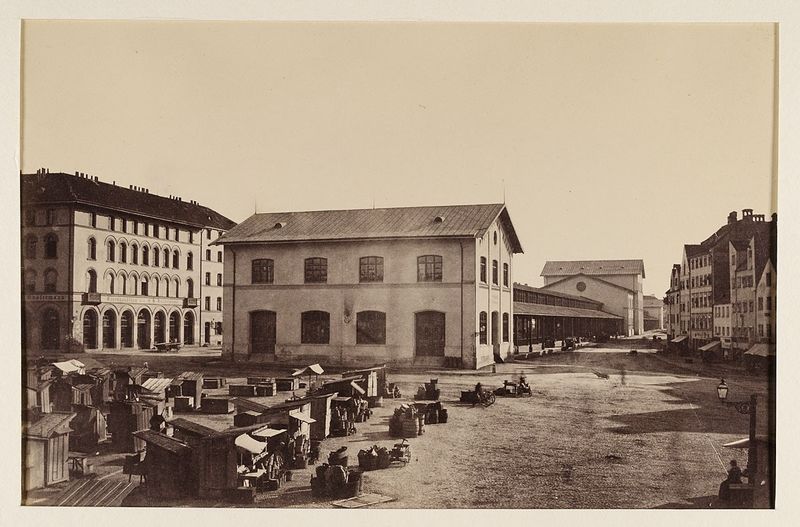
Titel: Schrannenhalle, München
Künstler: Georg Böttger
Standort: Hamburg
Institution: Museum für Kunst und Gewerbe Hamburg
Schlagwörter: stadt, ort, getreide, dorf, halle, foto, fotografie, photographie, stadtansicht, photo, karton, marktstand, fuhrwerk, schrannenhalle, profanarchitektur, markthalle, architekturfotografie, viktualienmarkt, albumin, lichtbild, historische, architekturphotographie, bildwerke, angewandte und bildende kunst, hessische systematik, schwarzweißpositivverfahren, silbersalzverfahren, schwarzweißfotografie, gebäude, örtlichkeit, straße, stätte, frachtwagen, frachtkarren, straßen, plätze, marktbude, albuminpapier, maximilians